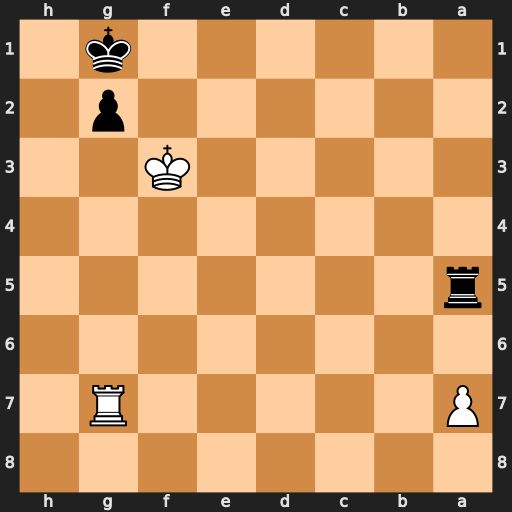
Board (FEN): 8/P5R1/8/r7/8/5K2/6p1/6k1
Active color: b
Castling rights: -
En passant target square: -
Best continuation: Kf1 Rc7 Ra3+